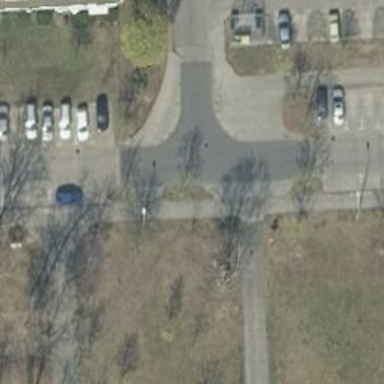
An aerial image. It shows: Residential road with traffic calming cushion.